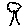
Label: tree